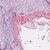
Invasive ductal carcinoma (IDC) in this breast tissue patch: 0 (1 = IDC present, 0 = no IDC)